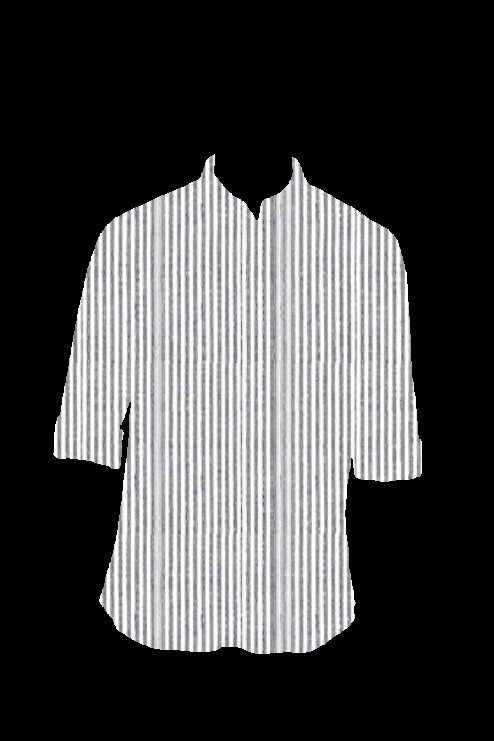
black white stripe tee